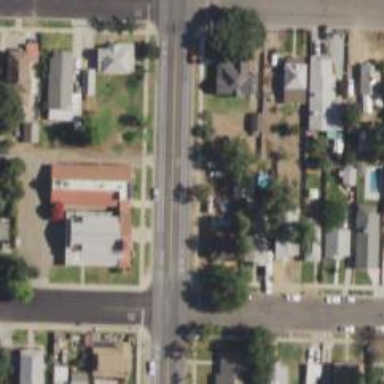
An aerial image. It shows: Alley classified as service road.